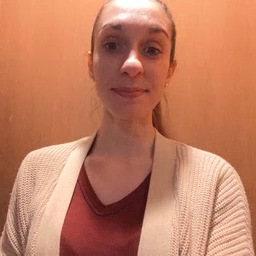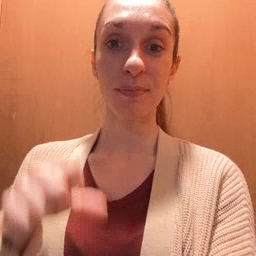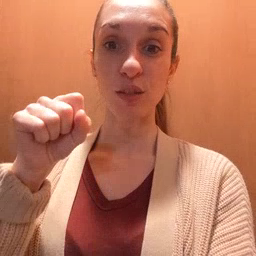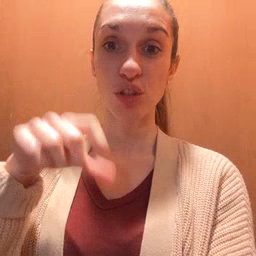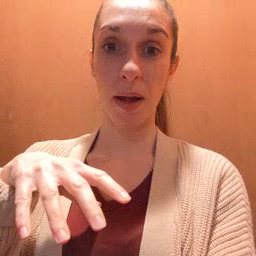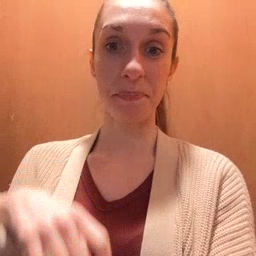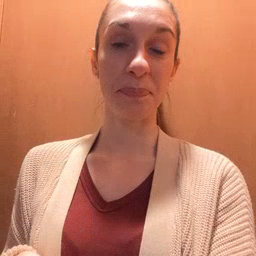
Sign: drop